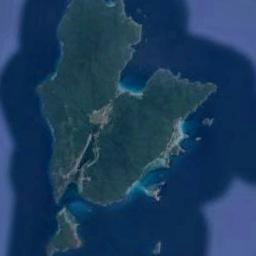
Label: island